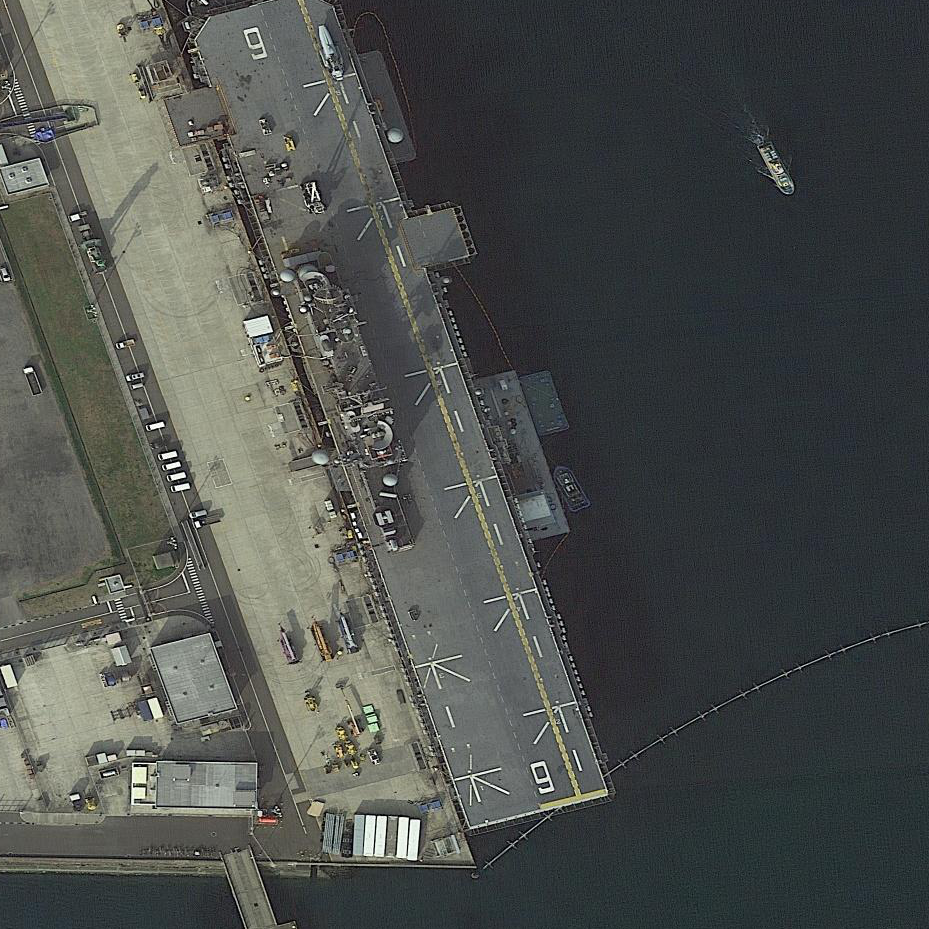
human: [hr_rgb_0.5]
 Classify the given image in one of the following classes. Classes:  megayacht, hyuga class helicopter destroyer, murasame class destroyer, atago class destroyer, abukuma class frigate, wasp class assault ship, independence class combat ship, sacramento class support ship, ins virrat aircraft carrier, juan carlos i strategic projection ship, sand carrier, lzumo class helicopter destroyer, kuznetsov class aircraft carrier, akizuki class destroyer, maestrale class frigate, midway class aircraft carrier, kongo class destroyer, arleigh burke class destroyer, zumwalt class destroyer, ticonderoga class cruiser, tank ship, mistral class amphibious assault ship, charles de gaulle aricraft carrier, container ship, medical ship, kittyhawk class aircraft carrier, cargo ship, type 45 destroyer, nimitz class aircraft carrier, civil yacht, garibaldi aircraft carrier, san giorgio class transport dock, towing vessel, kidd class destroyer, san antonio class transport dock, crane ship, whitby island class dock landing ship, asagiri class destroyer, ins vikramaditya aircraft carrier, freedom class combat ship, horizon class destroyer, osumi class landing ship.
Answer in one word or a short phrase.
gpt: Wasp class assault ship